Question: Is it possible to create gradient lines like this?

'''
background: -webkit-gradient(linear, 0 0, 100% 0, from(#CCC),
to(#CCC), color-stop(50%, #333));
'''
This CSS fades more length than what I want.
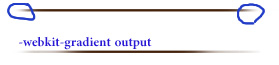
Answer: From colorzilla.com:
'''
background: -moz-linear-gradient(left, rgba(0,0,0,0) 0%, rgba(0,0,0,1) 10%, rgba(0,0,0,1) 90%, rgba(0,0,0,0) 100%);
background: -webkit-gradient(linear, left top, right top, color-stop(0%,rgba(0,0,0,0)), color-stop(10%,rgba(0,0,0,1)), color-stop(90%,rgba(0,0,0,1)), color-stop(100%,rgba(0,0,0,0)));
background: -webkit-linear-gradient(left, rgba(0,0,0,0) 0%,rgba(0,0,0,1) 10%,rgba(0,0,0,1) 90%,rgba(0,0,0,0) 100%);
background: -o-linear-gradient(left, rgba(0,0,0,0) 0%,rgba(0,0,0,1) 10%,rgba(0,0,0,1) 90%,rgba(0,0,0,0) 100%);
background: -ms-linear-gradient(left, rgba(0,0,0,0) 0%,rgba(0,0,0,1) 10%,rgba(0,0,0,1) 90%,rgba(0,0,0,0) 100%);
background: linear-gradient(to right, rgba(0,0,0,0) 0%,rgba(0,0,0,1) 10%,rgba(0,0,0,1) 90%,rgba(0,0,0,0) 100%);
filter: progid:DXImageTransform.Microsoft.gradient( startColorstr='#<PHONE>', endColorstr='#<PHONE>',GradientType=1 );
'''